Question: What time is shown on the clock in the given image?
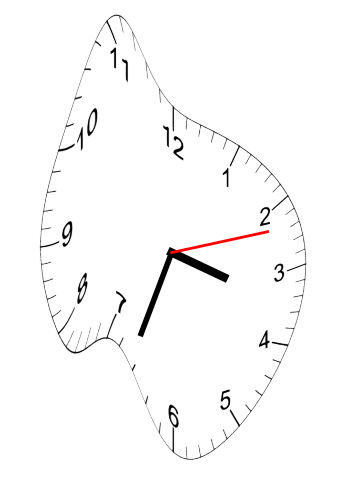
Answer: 03:33:12